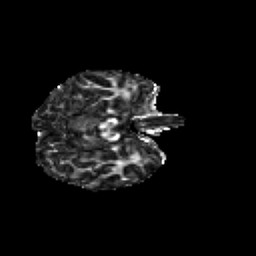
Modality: FA
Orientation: axial
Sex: female
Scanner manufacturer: siemens
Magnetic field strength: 3 T
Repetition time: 5 s
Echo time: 0.071 s